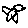
Label: bird